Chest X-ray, PA view. Patient: 63 years old, sex M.
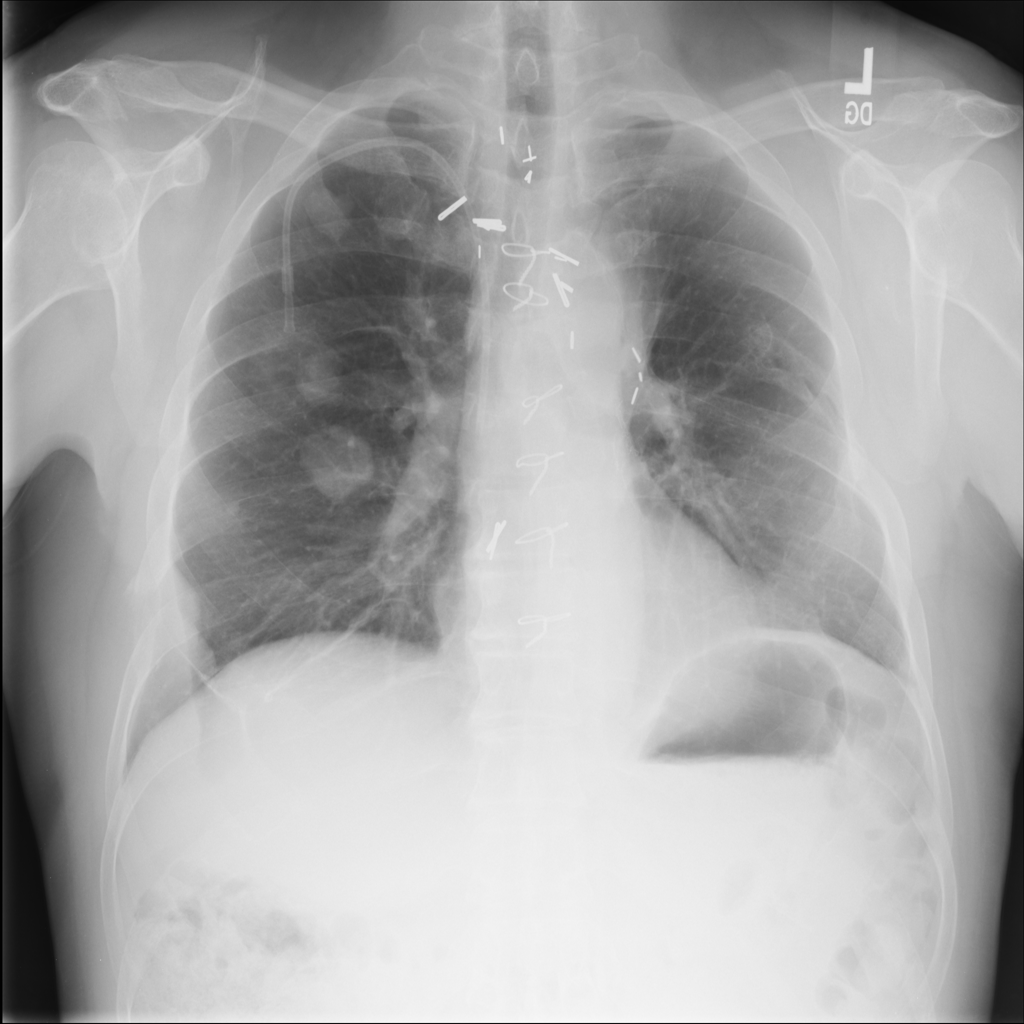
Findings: Mass